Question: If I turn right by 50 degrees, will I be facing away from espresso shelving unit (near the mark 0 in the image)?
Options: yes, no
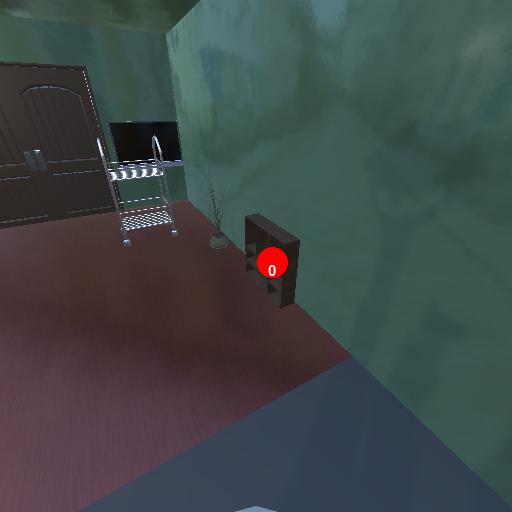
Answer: yes